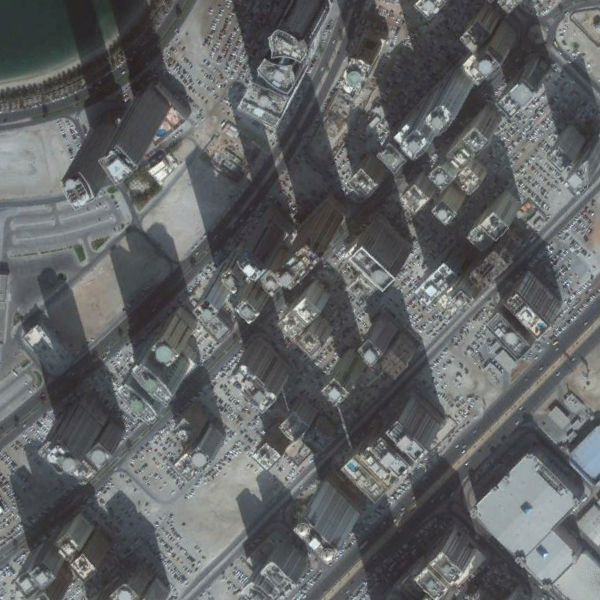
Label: Commercial